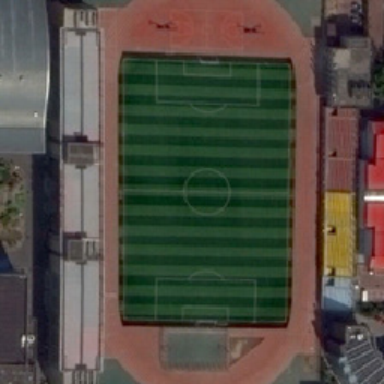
This is an amusement park .